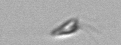
Label: Calciopappus